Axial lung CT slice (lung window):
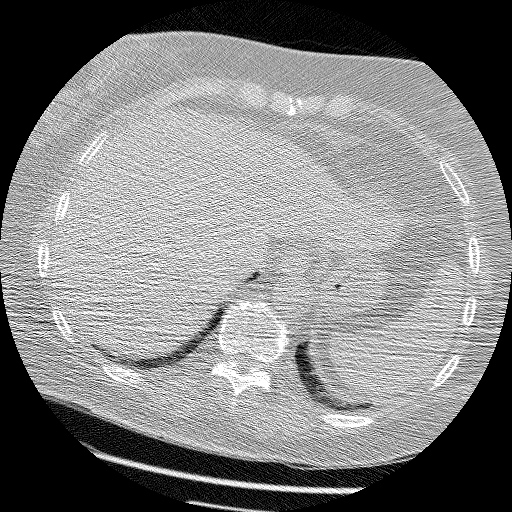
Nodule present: no